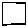
Label: square